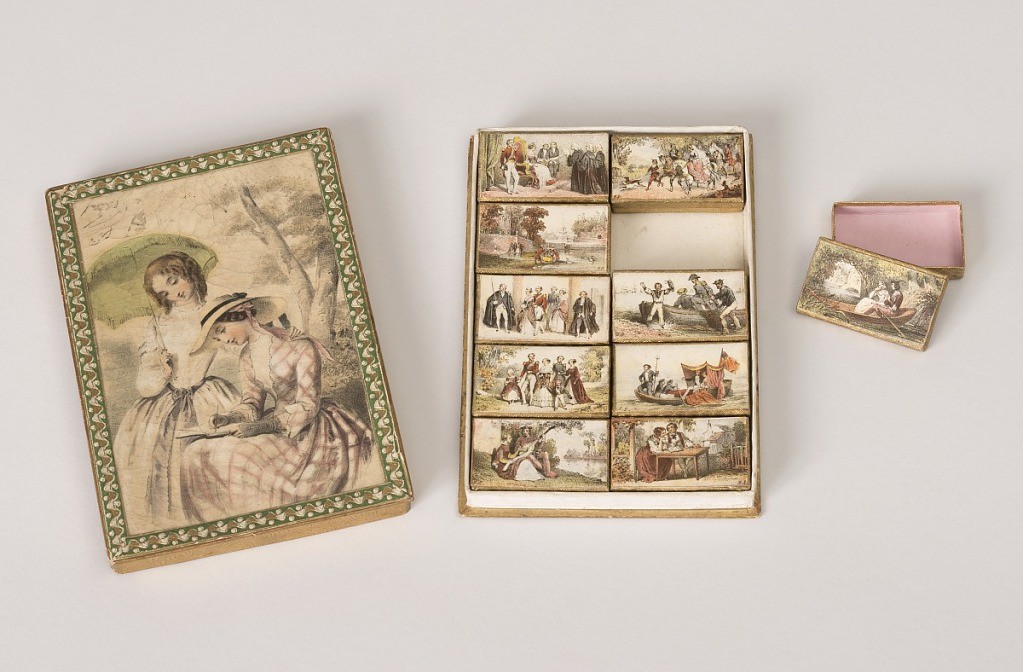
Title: Box and cover
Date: ca. 1860
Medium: Printed paper, cardboard
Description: A, Rectangular box, the sides of white gauffre paper, the bottom green. B, cover, with colored lithograph of standing girl holding parasol, looking at seated girl, writing in diary; embossed green and gold border. C to L, Ten small boxes covered with embossed gold paper, each with different colored lithograph on cover, some with Albert and Queen Victoria, other romantic scenes.